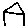
Label: house